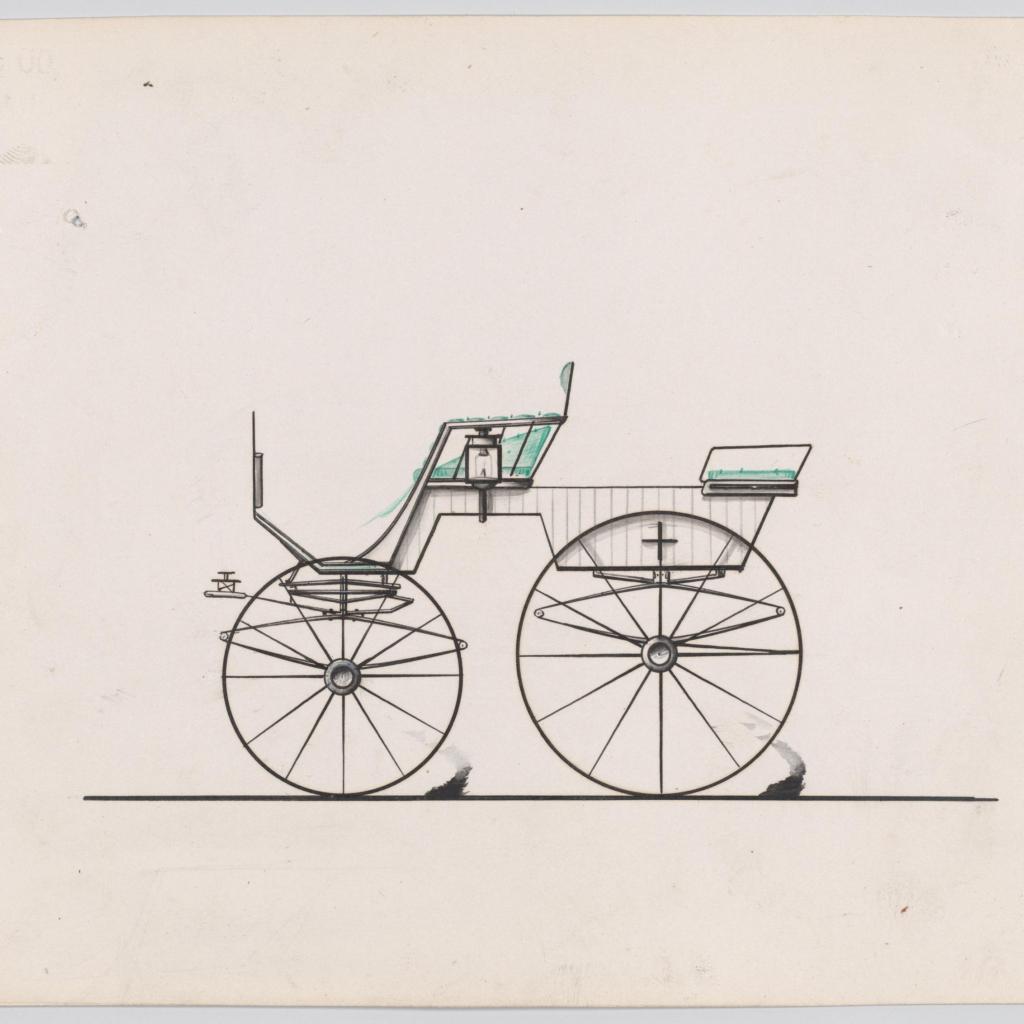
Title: Design for T-Cart, no. 3163a
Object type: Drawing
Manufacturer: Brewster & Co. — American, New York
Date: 1875
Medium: Pen and black ink watercolor and gouache
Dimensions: Sheet: 6 1/8 × 9 1/16 in. (15.6 × 23 cm)
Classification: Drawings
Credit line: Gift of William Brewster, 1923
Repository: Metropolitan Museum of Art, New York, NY